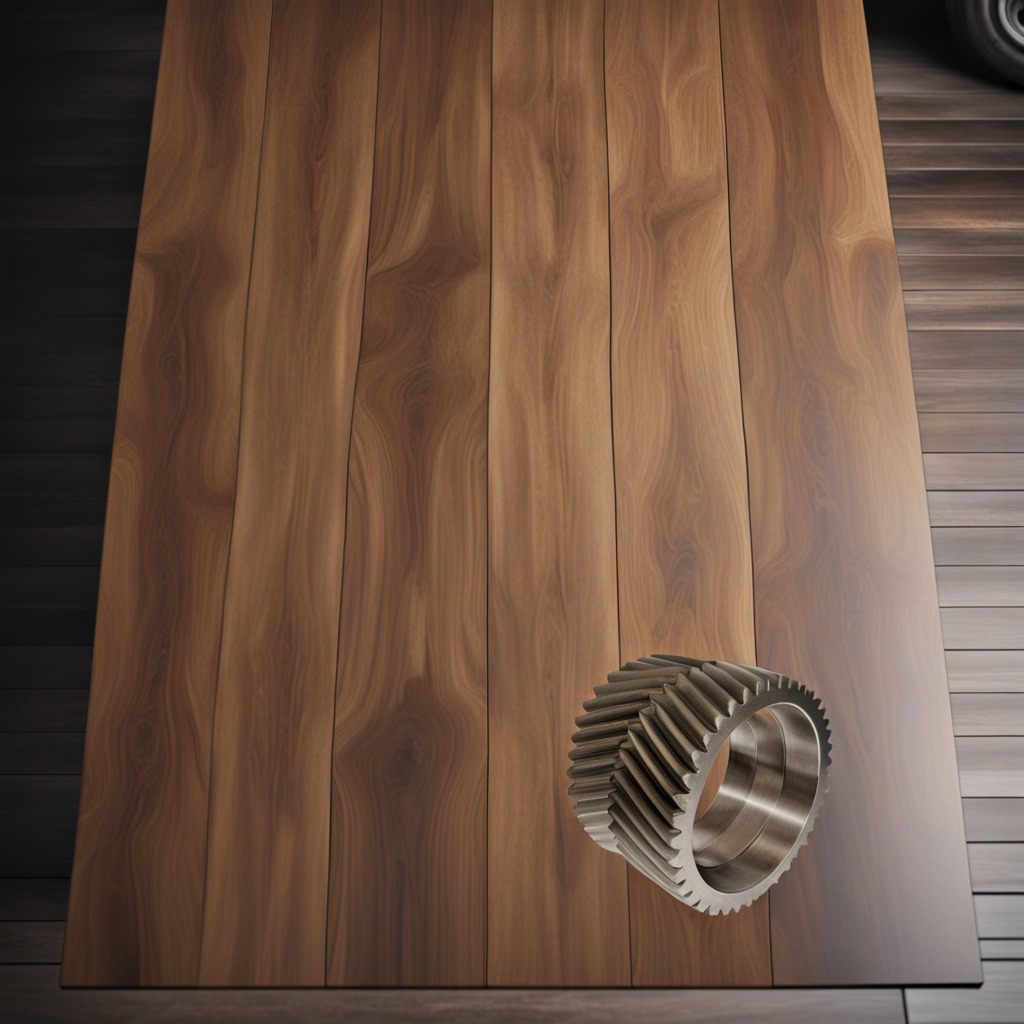
A steel gear with teeth is lying on the oil-spilled wooden table in a vintage motorcycle garage.